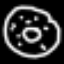
Label: donut